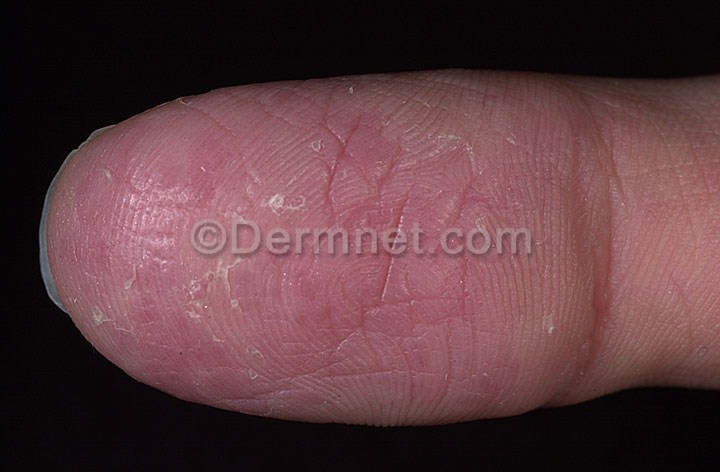
Disease: Eczema Photos